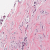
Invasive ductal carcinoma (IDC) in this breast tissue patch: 1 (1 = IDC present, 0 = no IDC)